Interaction volume radius: 5 \u00c5
Interaction volume height: 15 \u00c5
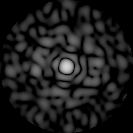
Disorder parameter: 0.8555